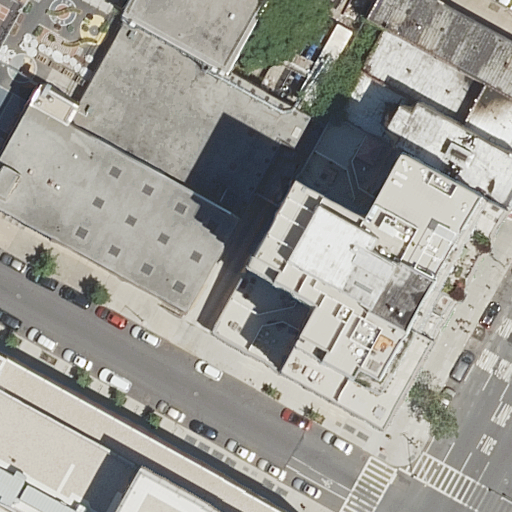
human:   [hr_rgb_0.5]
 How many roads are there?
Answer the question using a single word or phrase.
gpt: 2

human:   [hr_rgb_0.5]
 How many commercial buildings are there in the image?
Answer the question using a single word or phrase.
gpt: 0

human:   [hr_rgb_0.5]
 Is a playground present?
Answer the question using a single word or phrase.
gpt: yes

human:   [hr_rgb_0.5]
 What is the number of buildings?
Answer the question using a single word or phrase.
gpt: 8

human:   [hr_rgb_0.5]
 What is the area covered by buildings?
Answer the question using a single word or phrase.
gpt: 4993m2

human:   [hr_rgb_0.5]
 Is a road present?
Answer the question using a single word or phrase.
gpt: yes

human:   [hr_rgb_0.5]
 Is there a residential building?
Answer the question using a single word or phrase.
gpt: yes

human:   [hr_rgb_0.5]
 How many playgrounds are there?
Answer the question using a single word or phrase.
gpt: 1

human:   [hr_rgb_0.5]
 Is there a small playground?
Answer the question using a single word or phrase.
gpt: yes

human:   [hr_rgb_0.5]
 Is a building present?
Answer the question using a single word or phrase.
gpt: yes

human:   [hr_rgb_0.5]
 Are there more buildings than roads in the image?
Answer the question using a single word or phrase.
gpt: yes

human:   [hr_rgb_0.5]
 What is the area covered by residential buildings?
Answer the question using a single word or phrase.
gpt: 3702m2

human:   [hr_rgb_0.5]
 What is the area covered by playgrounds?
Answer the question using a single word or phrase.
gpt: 0m2

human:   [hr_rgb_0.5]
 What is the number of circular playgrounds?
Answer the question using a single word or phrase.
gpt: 0

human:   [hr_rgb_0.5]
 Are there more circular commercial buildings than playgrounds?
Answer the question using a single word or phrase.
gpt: no

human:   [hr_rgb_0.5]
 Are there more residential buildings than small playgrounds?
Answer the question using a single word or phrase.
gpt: yes

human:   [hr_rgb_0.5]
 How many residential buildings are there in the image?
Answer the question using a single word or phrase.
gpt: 7

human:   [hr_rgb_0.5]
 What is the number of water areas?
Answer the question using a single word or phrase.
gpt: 0

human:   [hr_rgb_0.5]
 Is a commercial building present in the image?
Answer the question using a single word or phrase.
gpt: no

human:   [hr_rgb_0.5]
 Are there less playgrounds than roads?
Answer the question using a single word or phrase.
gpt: yes

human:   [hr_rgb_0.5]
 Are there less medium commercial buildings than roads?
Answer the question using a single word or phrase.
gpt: yes

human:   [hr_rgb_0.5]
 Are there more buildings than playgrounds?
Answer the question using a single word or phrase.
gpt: yes

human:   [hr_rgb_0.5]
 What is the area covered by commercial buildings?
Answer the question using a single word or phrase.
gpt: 0m2

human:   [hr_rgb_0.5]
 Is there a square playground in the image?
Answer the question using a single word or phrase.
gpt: no

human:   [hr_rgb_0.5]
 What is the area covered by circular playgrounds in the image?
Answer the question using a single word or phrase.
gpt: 0m2

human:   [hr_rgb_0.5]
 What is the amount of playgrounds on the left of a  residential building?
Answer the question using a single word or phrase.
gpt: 1

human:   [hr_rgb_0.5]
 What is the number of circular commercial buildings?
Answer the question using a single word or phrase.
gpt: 0

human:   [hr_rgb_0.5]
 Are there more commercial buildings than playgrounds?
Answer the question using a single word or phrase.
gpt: no

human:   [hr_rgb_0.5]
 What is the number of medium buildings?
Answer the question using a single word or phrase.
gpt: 1

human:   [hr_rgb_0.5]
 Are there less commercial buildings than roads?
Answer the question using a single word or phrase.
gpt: yes

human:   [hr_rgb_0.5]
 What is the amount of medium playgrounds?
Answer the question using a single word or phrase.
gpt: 0

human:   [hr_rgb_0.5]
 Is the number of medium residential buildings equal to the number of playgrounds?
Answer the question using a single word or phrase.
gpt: yes

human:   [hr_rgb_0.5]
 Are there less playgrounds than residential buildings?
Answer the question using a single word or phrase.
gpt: yes

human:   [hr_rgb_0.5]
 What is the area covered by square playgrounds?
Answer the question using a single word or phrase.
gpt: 0m2

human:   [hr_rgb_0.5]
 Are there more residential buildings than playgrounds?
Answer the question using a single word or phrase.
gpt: yes

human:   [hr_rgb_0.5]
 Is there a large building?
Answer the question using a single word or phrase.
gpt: yes

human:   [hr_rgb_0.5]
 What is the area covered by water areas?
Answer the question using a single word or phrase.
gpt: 0m2

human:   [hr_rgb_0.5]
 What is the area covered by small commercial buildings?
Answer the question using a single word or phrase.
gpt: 0m2

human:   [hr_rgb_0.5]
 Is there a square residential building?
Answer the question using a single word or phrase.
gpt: no

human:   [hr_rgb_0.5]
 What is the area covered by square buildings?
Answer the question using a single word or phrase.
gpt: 0m2

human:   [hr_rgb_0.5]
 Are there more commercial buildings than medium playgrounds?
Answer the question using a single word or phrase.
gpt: no

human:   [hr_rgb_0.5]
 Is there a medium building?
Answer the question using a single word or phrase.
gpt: yes

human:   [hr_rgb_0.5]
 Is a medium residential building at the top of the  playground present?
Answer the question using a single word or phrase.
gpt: no

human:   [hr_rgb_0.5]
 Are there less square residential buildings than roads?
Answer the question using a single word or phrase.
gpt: yes

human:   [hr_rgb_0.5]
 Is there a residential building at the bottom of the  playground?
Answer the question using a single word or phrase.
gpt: yes

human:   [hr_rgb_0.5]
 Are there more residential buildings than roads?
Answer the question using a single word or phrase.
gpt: yes

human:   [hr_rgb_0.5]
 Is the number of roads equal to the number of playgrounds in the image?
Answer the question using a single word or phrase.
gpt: no

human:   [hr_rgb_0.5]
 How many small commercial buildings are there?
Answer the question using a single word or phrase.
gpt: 0

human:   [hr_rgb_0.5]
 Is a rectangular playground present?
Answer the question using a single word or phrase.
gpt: yes

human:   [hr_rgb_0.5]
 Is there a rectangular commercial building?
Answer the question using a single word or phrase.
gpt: no

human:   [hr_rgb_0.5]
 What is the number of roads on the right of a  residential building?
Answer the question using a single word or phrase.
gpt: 1

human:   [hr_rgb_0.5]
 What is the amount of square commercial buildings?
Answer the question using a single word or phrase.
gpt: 0

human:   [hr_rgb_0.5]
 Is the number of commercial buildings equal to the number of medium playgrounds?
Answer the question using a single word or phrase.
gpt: yes

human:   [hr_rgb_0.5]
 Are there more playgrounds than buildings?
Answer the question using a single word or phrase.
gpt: no

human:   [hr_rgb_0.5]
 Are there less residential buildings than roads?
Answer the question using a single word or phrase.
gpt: no

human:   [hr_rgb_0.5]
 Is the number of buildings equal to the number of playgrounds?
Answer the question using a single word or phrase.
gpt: no

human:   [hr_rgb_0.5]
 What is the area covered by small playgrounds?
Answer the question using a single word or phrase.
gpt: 0m2

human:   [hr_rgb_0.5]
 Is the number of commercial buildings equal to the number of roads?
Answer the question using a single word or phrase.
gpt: no

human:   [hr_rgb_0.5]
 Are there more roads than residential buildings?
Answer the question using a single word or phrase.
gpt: no

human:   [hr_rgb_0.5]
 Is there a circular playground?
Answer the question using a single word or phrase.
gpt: no

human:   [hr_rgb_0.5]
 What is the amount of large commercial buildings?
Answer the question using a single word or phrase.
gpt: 0

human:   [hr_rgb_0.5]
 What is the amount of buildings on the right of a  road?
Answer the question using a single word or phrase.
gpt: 6

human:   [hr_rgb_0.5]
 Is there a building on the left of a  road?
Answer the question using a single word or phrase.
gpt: yes

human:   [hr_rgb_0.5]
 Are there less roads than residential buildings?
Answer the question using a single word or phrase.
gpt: yes